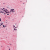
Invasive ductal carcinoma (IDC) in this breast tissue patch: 1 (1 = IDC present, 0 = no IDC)